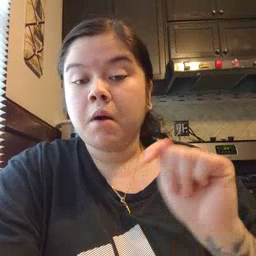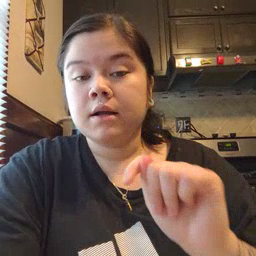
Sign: potty